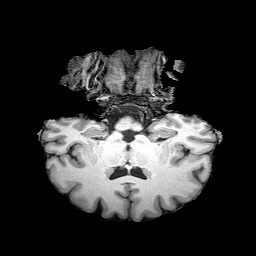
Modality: T1w
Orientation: sagittal
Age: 46
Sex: female
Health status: healthy